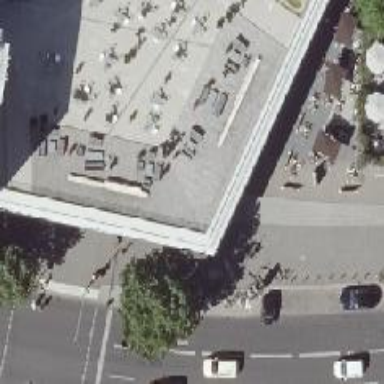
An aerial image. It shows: Café.